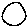
Label: circle